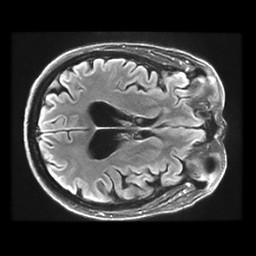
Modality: FLAIR
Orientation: axial
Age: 67
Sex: female
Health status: healthy
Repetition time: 12 s
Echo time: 0.09782 s